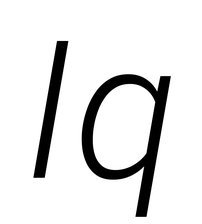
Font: Roboto-Italic_Light_Italic